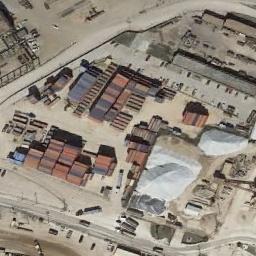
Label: industrial_area